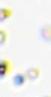
Label: Phaeocystis